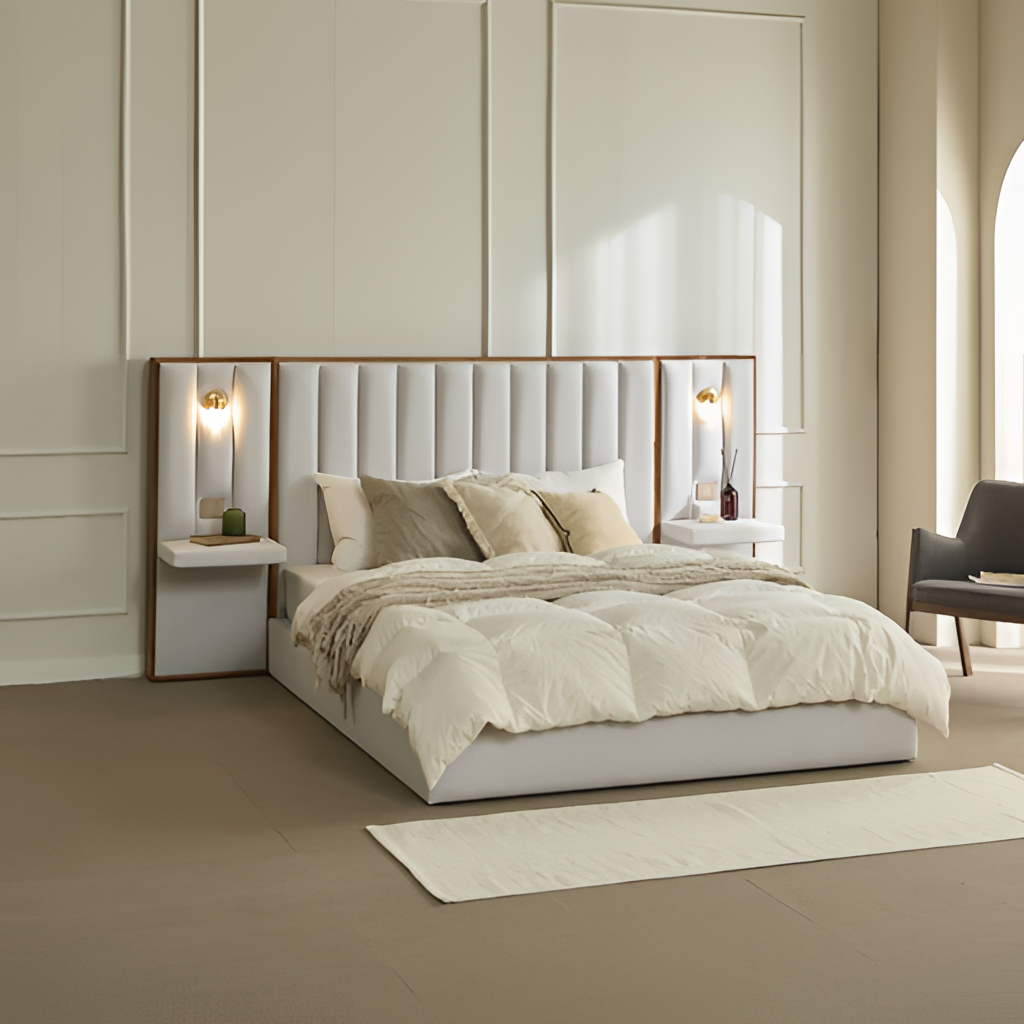
bedroom, white fabric illuminated headboard bed, paint wallpaper, with solid pattern, carpet flooring, with solid pattern, modern